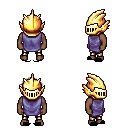
a pixel art fantasy rpg character, male body template, human, dark skin, chain tabard jacket, gold greaves, gray short bangs hairstyle, gold helm, black slippers, four views (front, back, left, right), 2x2 character sprite sheet, small pixel art, hard edges, no anti-aliasing